Field crop: tomato
Growth stage: 1
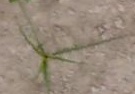
Species: cyperus